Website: crate-barrel
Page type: cross-sells
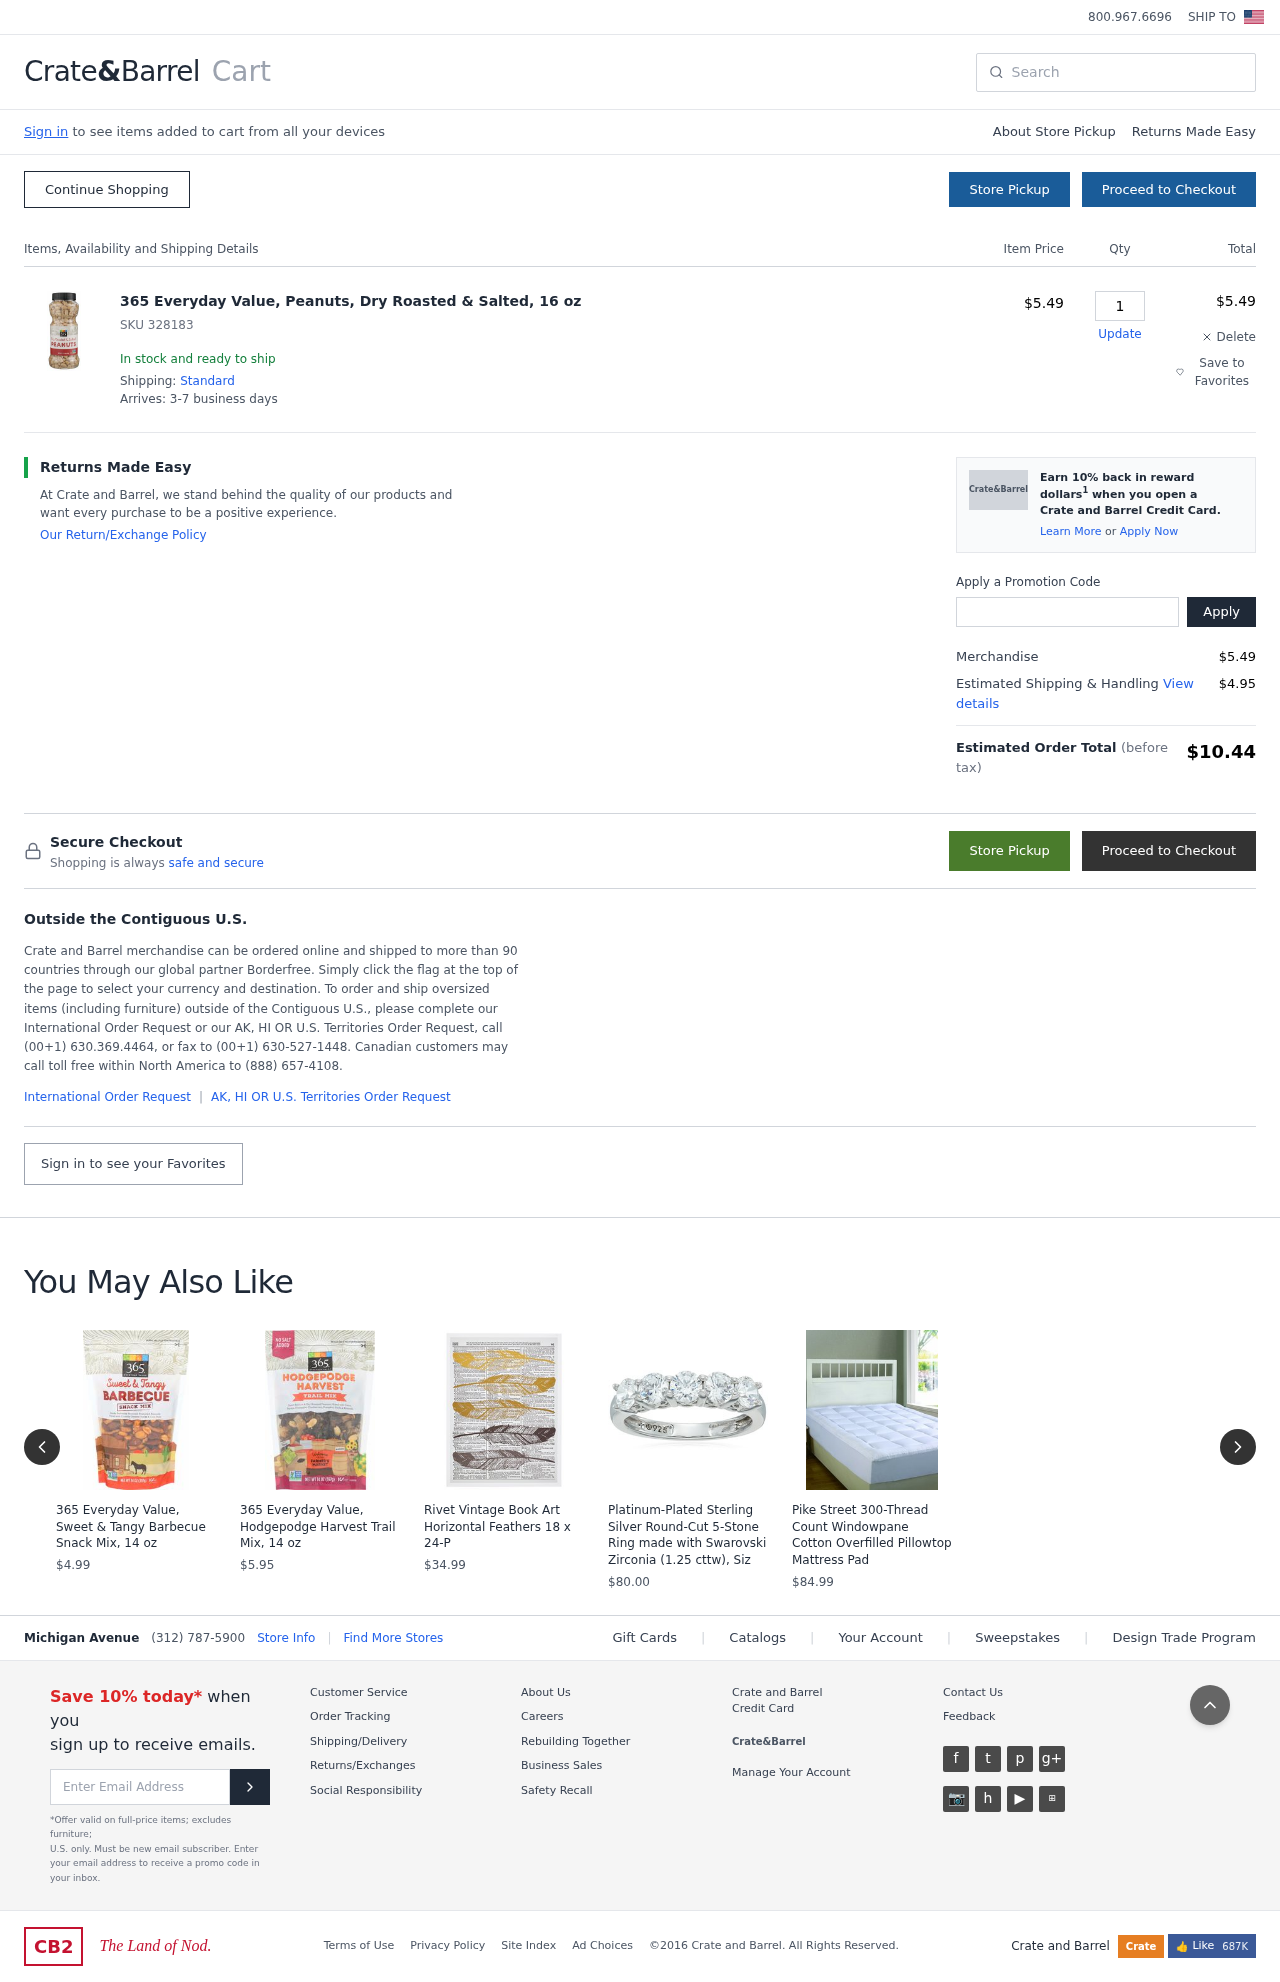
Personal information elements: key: PII_PROMO_CODE
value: PROMO34SC
Product elements: key: PRODUCT1_NAME
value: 365 Everyday Value, Peanuts, Dry Roasted & Salted, 16 oz
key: PRODUCT1_PRICE
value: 5.49
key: PRODUCT1_QUANTITY
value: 1
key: PRODUCT2_NAME
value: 365 Everyday Value, Sweet & Tangy Barbecue Snack Mix, 14 oz
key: PRODUCT2_PRICE
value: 4.99
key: PRODUCT3_NAME
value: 365 Everyday Value, Hodgepodge Harvest Trail Mix, 14 oz
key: PRODUCT3_PRICE
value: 5.95
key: PRODUCT4_NAME
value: Rivet Vintage Book Art Horizontal Feathers 18 x 24-P
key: PRODUCT4_PRICE
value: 34.99
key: PRODUCT5_NAME
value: Platinum-Plated Sterling Silver Round-Cut 5-Stone Ring made with Swarovski Zirconia (1.25 cttw), Siz
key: PRODUCT5_PRICE
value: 80
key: PRODUCT6_NAME
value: Pike Street 300-Thread Count Windowpane Cotton Overfilled Pillowtop Mattress Pad
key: PRODUCT6_PRICE
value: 84.99
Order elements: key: ORDER_SKU
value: SKU 328183
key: ORDER_ITEM_TOTAL
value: $5.49
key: ORDER_SUBTOTAL
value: $5.49
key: ORDER_SHIPPING_COST
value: $4.95
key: ORDER_TOTAL
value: $10.44
Search elements: key: HEADER_SEARCH
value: Search